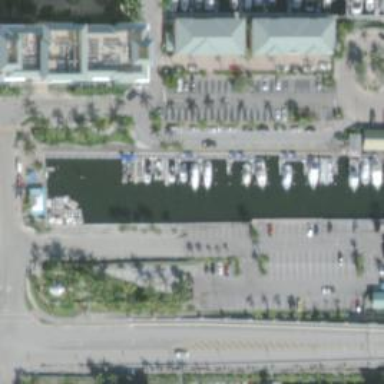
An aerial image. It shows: Man-made pier.